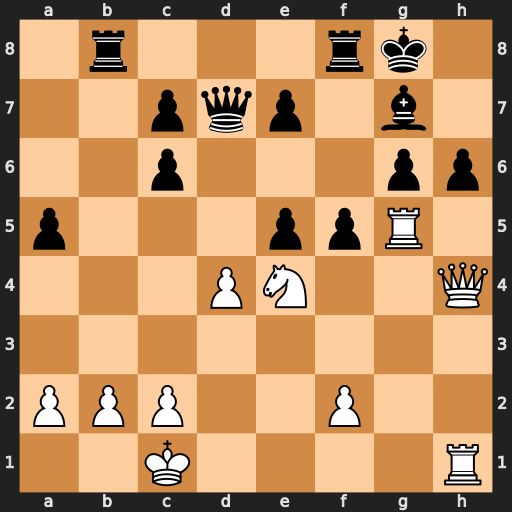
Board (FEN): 1r3rk1/2pqp1b1/2p3pp/p3ppR1/3PN2Q/8/PPP2P2/2K4R
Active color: w
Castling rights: -
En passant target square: -
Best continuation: Rxg6 Qxd4 Rxg7+ Kxg7 Qxh6+